Field crop: maize
Growth stage: 2
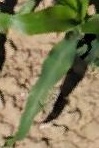
Species: maize